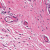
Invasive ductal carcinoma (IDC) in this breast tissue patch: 0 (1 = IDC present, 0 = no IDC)